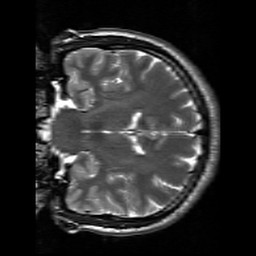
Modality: T2w
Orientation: coronal
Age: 28
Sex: male
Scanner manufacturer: siemens
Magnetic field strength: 3 T
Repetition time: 7 s
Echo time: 0.09 s